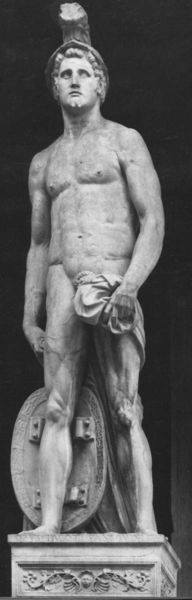
Titel: Mars
Künstler: Jacopo Sansovino
Standort: Venedig, Dogenpalast (EU - I - Venetien)
Schlagwörter: akt, feder, held, körper, mann, nackt, brust, grau, hut, marmor, nacht, tuch, bart, jung, mütze, anatomie, sockel, stehen, stein, stehend, locken, skulptur, statue, relief, muskeln, büste, ornamente, verzierung, plastik, podest, foto, muskulös, schild, antike, nakt, schwarzweiß, soldat, helm, rom, römer, griechisch, krieger, spielbein, standbein, klassik, klassizistisch, proportionen, latein, itlaien, genauigkeit, rondebosse, sockeö, setin